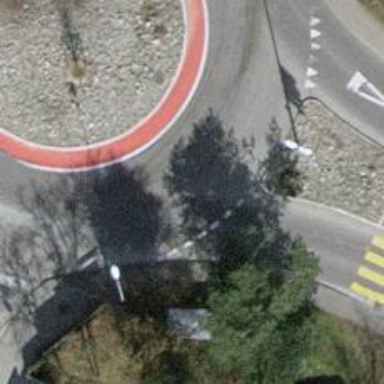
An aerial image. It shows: Asphalt road that is secondary route leading to roundabout.